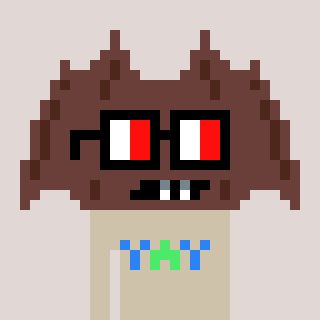
a pixel art character with square glasses with black frames and red eyes, a bat-shaped head and a bege-colored body on a warm background